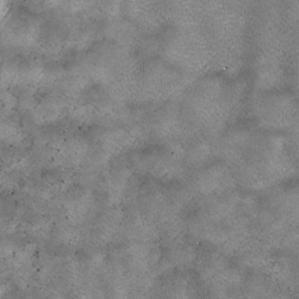
Label: non_frost